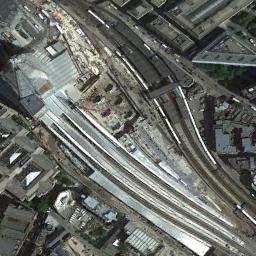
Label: railway_station